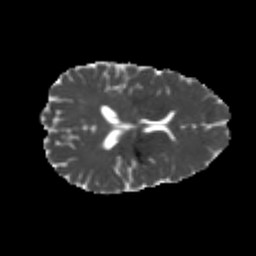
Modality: MD
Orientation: axial
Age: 25
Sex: male
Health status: healthy
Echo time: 0.074 s